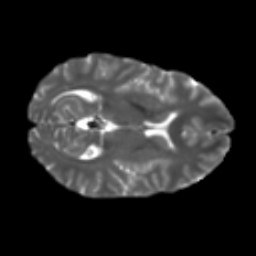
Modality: T2w
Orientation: axial
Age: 35
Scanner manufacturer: ge
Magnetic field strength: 3 T
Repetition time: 7.8 s
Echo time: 0.0606 s